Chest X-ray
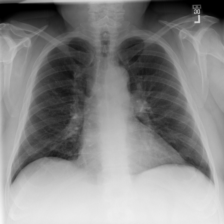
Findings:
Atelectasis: negative
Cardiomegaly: negative
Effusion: negative
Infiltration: negative
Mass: negative
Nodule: negative
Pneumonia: negative
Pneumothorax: negative
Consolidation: negative
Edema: negative
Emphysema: negative
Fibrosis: negative
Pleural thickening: negative
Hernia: negative